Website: apple
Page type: account-dashboard
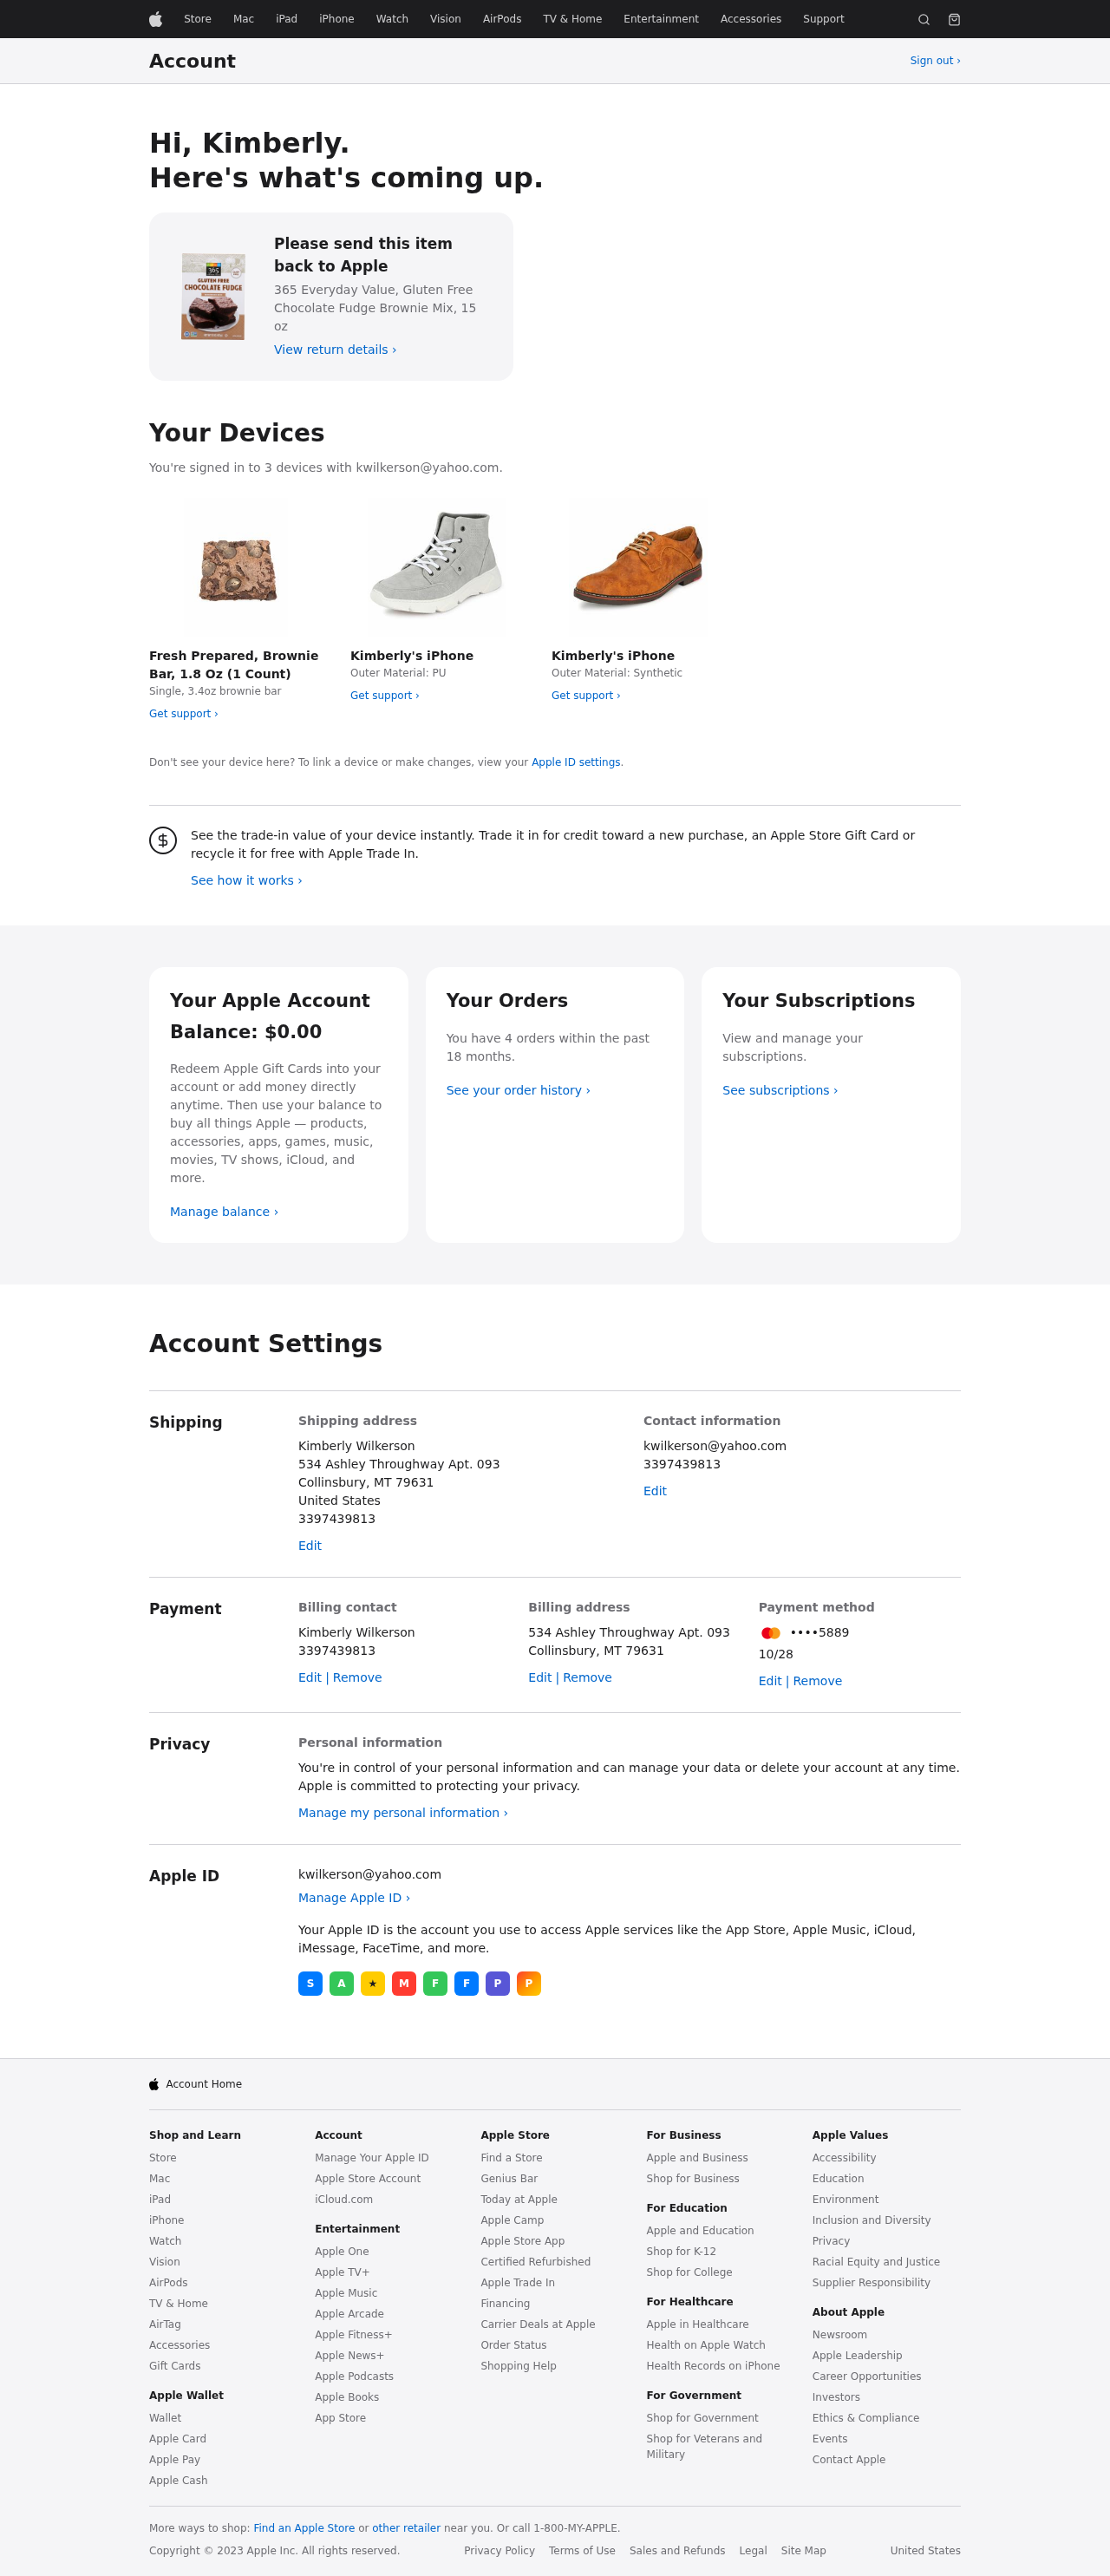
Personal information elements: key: PII_CITY_STATE_ZIP
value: Collinsbury, MT 79631
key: PII_EMAIL
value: kwilkerson@yahoo.com
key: PII_FIRSTNAME
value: Kimberly
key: PII_FULLNAME
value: Kimberly Wilkerson
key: PII_PHONE
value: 3397439813
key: PII_STREET
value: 534 Ashley Throughway Apt. 093
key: PII_EMAIL2
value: kwilkerson@yahoo.com
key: PII_EMAIL3
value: kwilkerson@yahoo.com
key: PII_PHONE_LINE
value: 9813
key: PII_PHONE_SUFFIX
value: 9813
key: PII_PHONE2
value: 3397439813
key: PII_PHONE3
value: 3397439813
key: PII_PHONE_NUMERIC
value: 3397439813
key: PII_PHONE_LINE_NUMERIC
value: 9813
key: PII_PHONE_SUFFIX_NUMERIC
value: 9813
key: PII_PHONE2_NUMERIC
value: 3397439813
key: PII_PHONE3_NUMERIC
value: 3397439813
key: PII_PHONE_DIGITS
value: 3397439813
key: PII_PHONE_LAST4
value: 9813
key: PII_LASTNAME
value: Wilkerson
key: PII_FULLNAME2
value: Kimberly Wilkerson
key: PII_FULLNAME3
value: Kimberly Wilkerson
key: PII_FIRSTNAME2
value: Kimberly
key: PII_FIRSTNAME3
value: Kimberly
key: PII_LASTNAME2
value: Wilkerson
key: PII_LASTNAME3
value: Wilkerson
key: PII_FIRSTNAME_DERIVED
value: Kimberly
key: PII_LASTNAME_DERIVED
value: Wilkerson
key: PII_FULLNAME_DERIVED
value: Kimberly Wilkerson
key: PII_NAME_FULL_DERIVED
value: Kimberly Wilkerson
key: PII_CITY
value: Collinsbury
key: PII_STATE_ABBR
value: MT
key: PII_POSTCODE
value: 79631
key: PII_POSTCODE_FULL
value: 79631
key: PII_CITY_STATE
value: Collinsbury, MT
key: PII_POSTCODE_NUMERIC
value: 79631
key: PII_CARD_LAST4
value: ••••5889
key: PII_CARD_EXPIRY
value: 10/28
Product elements: key: PRODUCT1_NAME
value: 365 Everyday Value, Gluten Free Chocolate Fudge Brownie Mix, 15 oz
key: PRODUCT2_DESC
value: Single, 3.4oz brownie bar
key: PRODUCT2_NAME
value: Fresh Prepared, Brownie Bar, 1.8 Oz (1 Count)
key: PRODUCT3_DESC
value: Outer Material: PU
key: PRODUCT4_DESC
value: Outer Material: Synthetic
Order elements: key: ORDER_COUNT
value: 4
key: ORDER_HISTORY_MONTHS
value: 18
Other elements: key: NUM_DEVICES
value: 3
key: ACCOUNT_BALANCE
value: $0.00